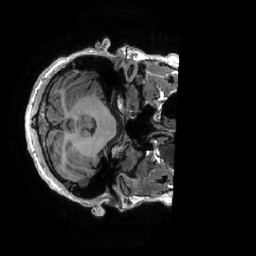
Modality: T1w
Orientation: axial
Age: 26
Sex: male
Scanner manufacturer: ge
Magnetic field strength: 3 T
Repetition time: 0.0073 s
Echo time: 0.003 s